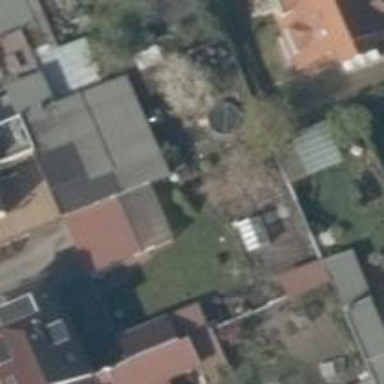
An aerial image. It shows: Group of garages.